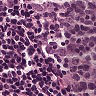
Metastatic tissue present: no